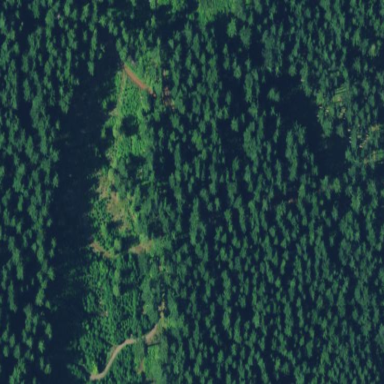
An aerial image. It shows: Forest with evergreen needle-leaved trees.